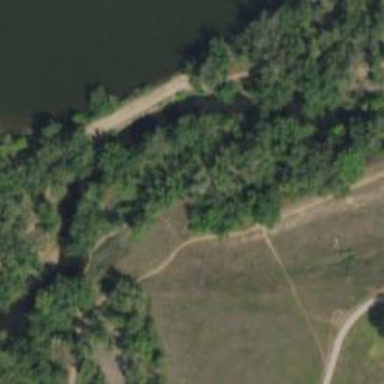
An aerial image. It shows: Path.